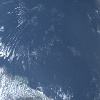
Label: water